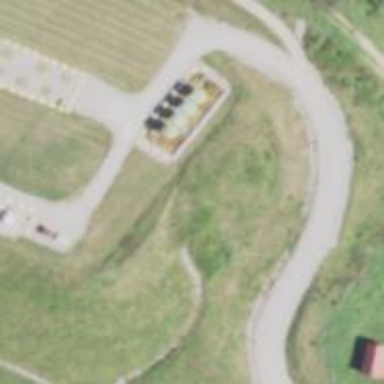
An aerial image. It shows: Storage tank with man-made structure.